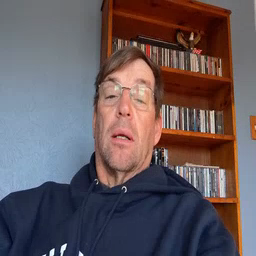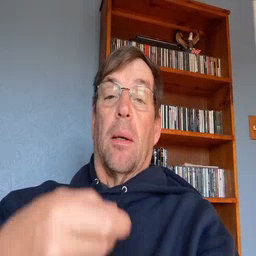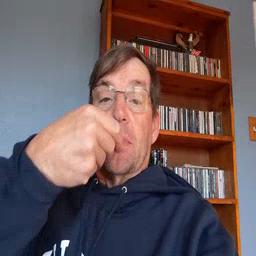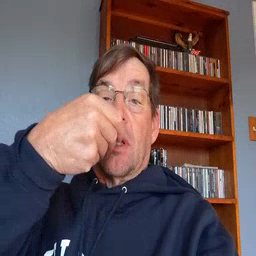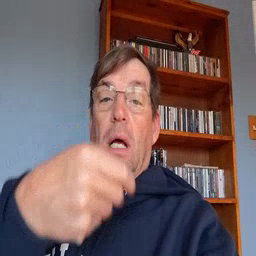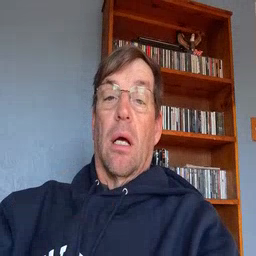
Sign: pizza